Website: crate-barrel
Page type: billing-address
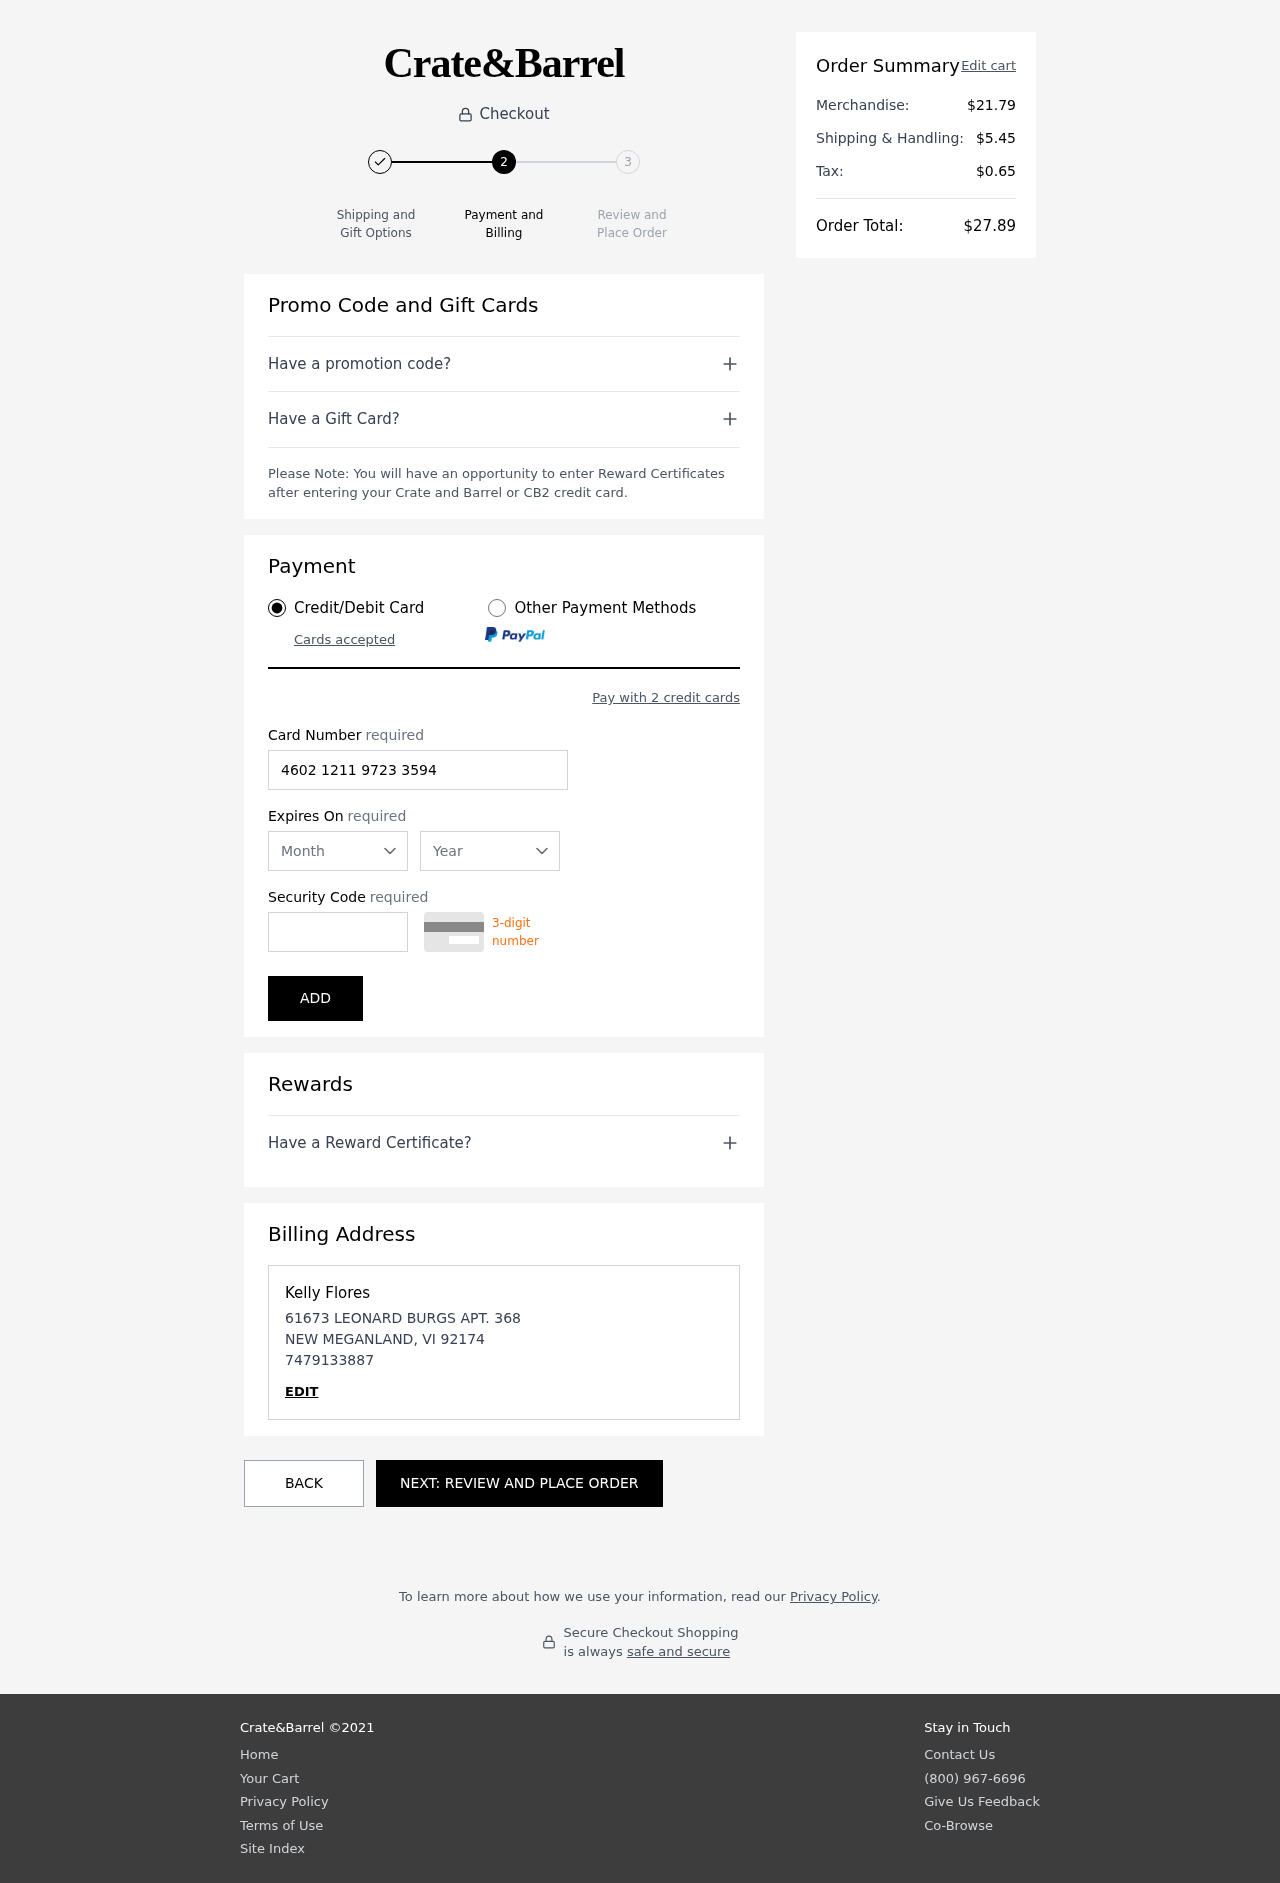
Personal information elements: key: PII_CARD_CVV
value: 174
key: PII_CARD_EXPIRY_MONTH
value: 06
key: PII_CARD_EXPIRY_YEAR
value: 29
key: PII_CARD_NUMBER
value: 4602 1211 9723 3594
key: PII_CITY
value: NEW MEGANLAND
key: PII_FULLNAME
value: Kelly Flores
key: PII_PHONE
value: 7479133887
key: PII_POSTCODE
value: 92174
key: PII_STATE_ABBR
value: VI
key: PII_STREET
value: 61673 LEONARD BURGS APT. 368
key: PII_FIRSTNAME
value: Kelly
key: PII_LASTNAME
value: Flores
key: PII_PHONE_LINE
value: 3887
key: PII_PHONE_SUFFIX
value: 3887
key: PII_STATE
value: VI
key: PII_POSTCODE_FULL
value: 92174
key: PII_PHONE2
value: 7479133887
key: PII_PHONE3
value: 7479133887
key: PII_FULLNAME2
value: Kelly Flores
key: PII_FULLNAME3
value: Kelly Flores
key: PII_FIRSTNAME2
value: Kelly
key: PII_FIRSTNAME3
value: Kelly
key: PII_LASTNAME2
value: Flores
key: PII_LASTNAME3
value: Flores
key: PII_FIRSTNAME_DERIVED
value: Kelly
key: PII_LASTNAME_DERIVED
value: Flores
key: PII_PHONE_NUMERIC
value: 7479133887
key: PII_PHONE_LINE_NUMERIC
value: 3887
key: PII_PHONE_SUFFIX_NUMERIC
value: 3887
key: PII_POSTCODE_NUMERIC
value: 92174
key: PII_PHONE2_NUMERIC
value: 7479133887
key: PII_PHONE3_NUMERIC
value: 7479133887
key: PII_FULLNAME_DERIVED
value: Kelly Flores
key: PII_NAME_FULL_DERIVED
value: Kelly Flores
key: PII_PHONE_DIGITS
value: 7479133887
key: PII_PHONE_LAST4
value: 3887
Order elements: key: ORDER_SUBTOTAL
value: $21.79
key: ORDER_SHIPPING_COST
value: $5.45
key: ORDER_TAX
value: $0.65
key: ORDER_TOTAL
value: $27.89